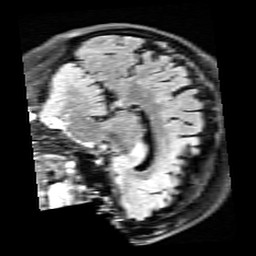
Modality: FLAIR
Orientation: sagittal
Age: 68
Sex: female
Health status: healthy
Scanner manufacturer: siemens
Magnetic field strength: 3 T
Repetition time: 9 s
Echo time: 0.088 s